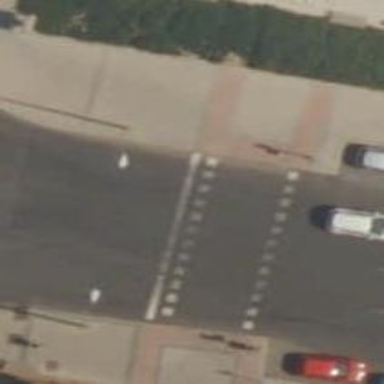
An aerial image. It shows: Road crossing with traffic signals.